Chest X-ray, AP view. Patient: 35 years old, sex F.
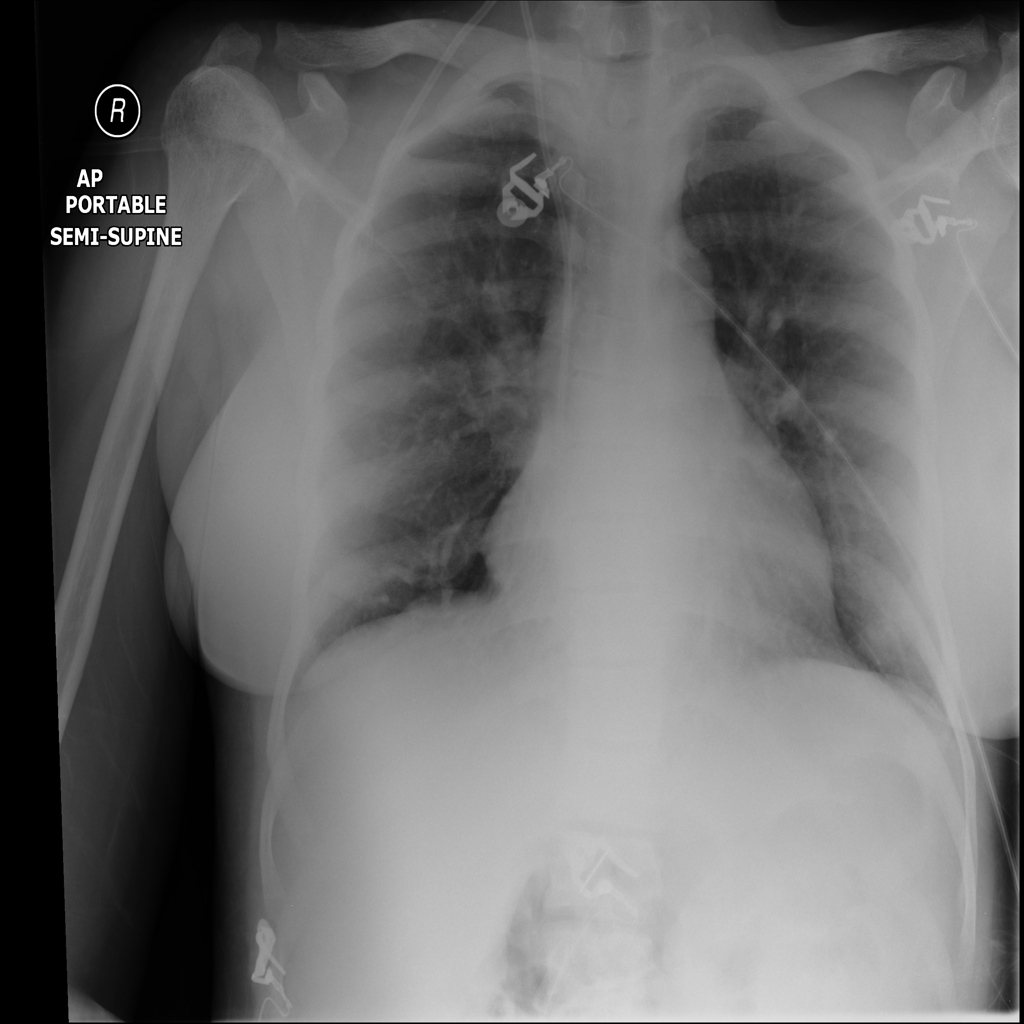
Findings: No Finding